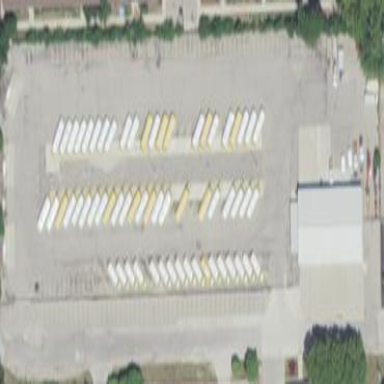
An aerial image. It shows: Depot area.